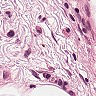
Metastatic tissue present: no